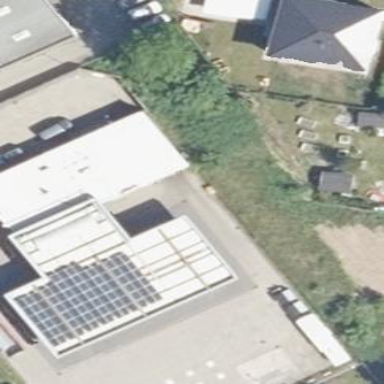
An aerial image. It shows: Building serving as CNG fuel station.